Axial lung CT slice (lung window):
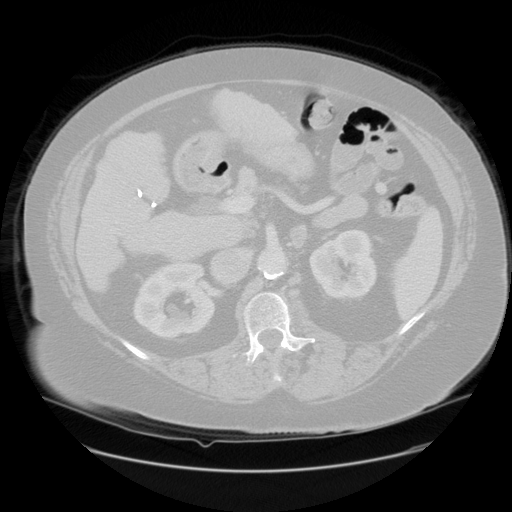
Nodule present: no